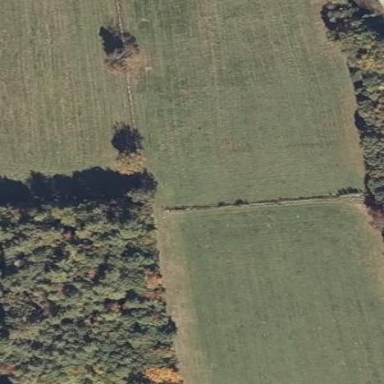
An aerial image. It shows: Agricultural meadow.